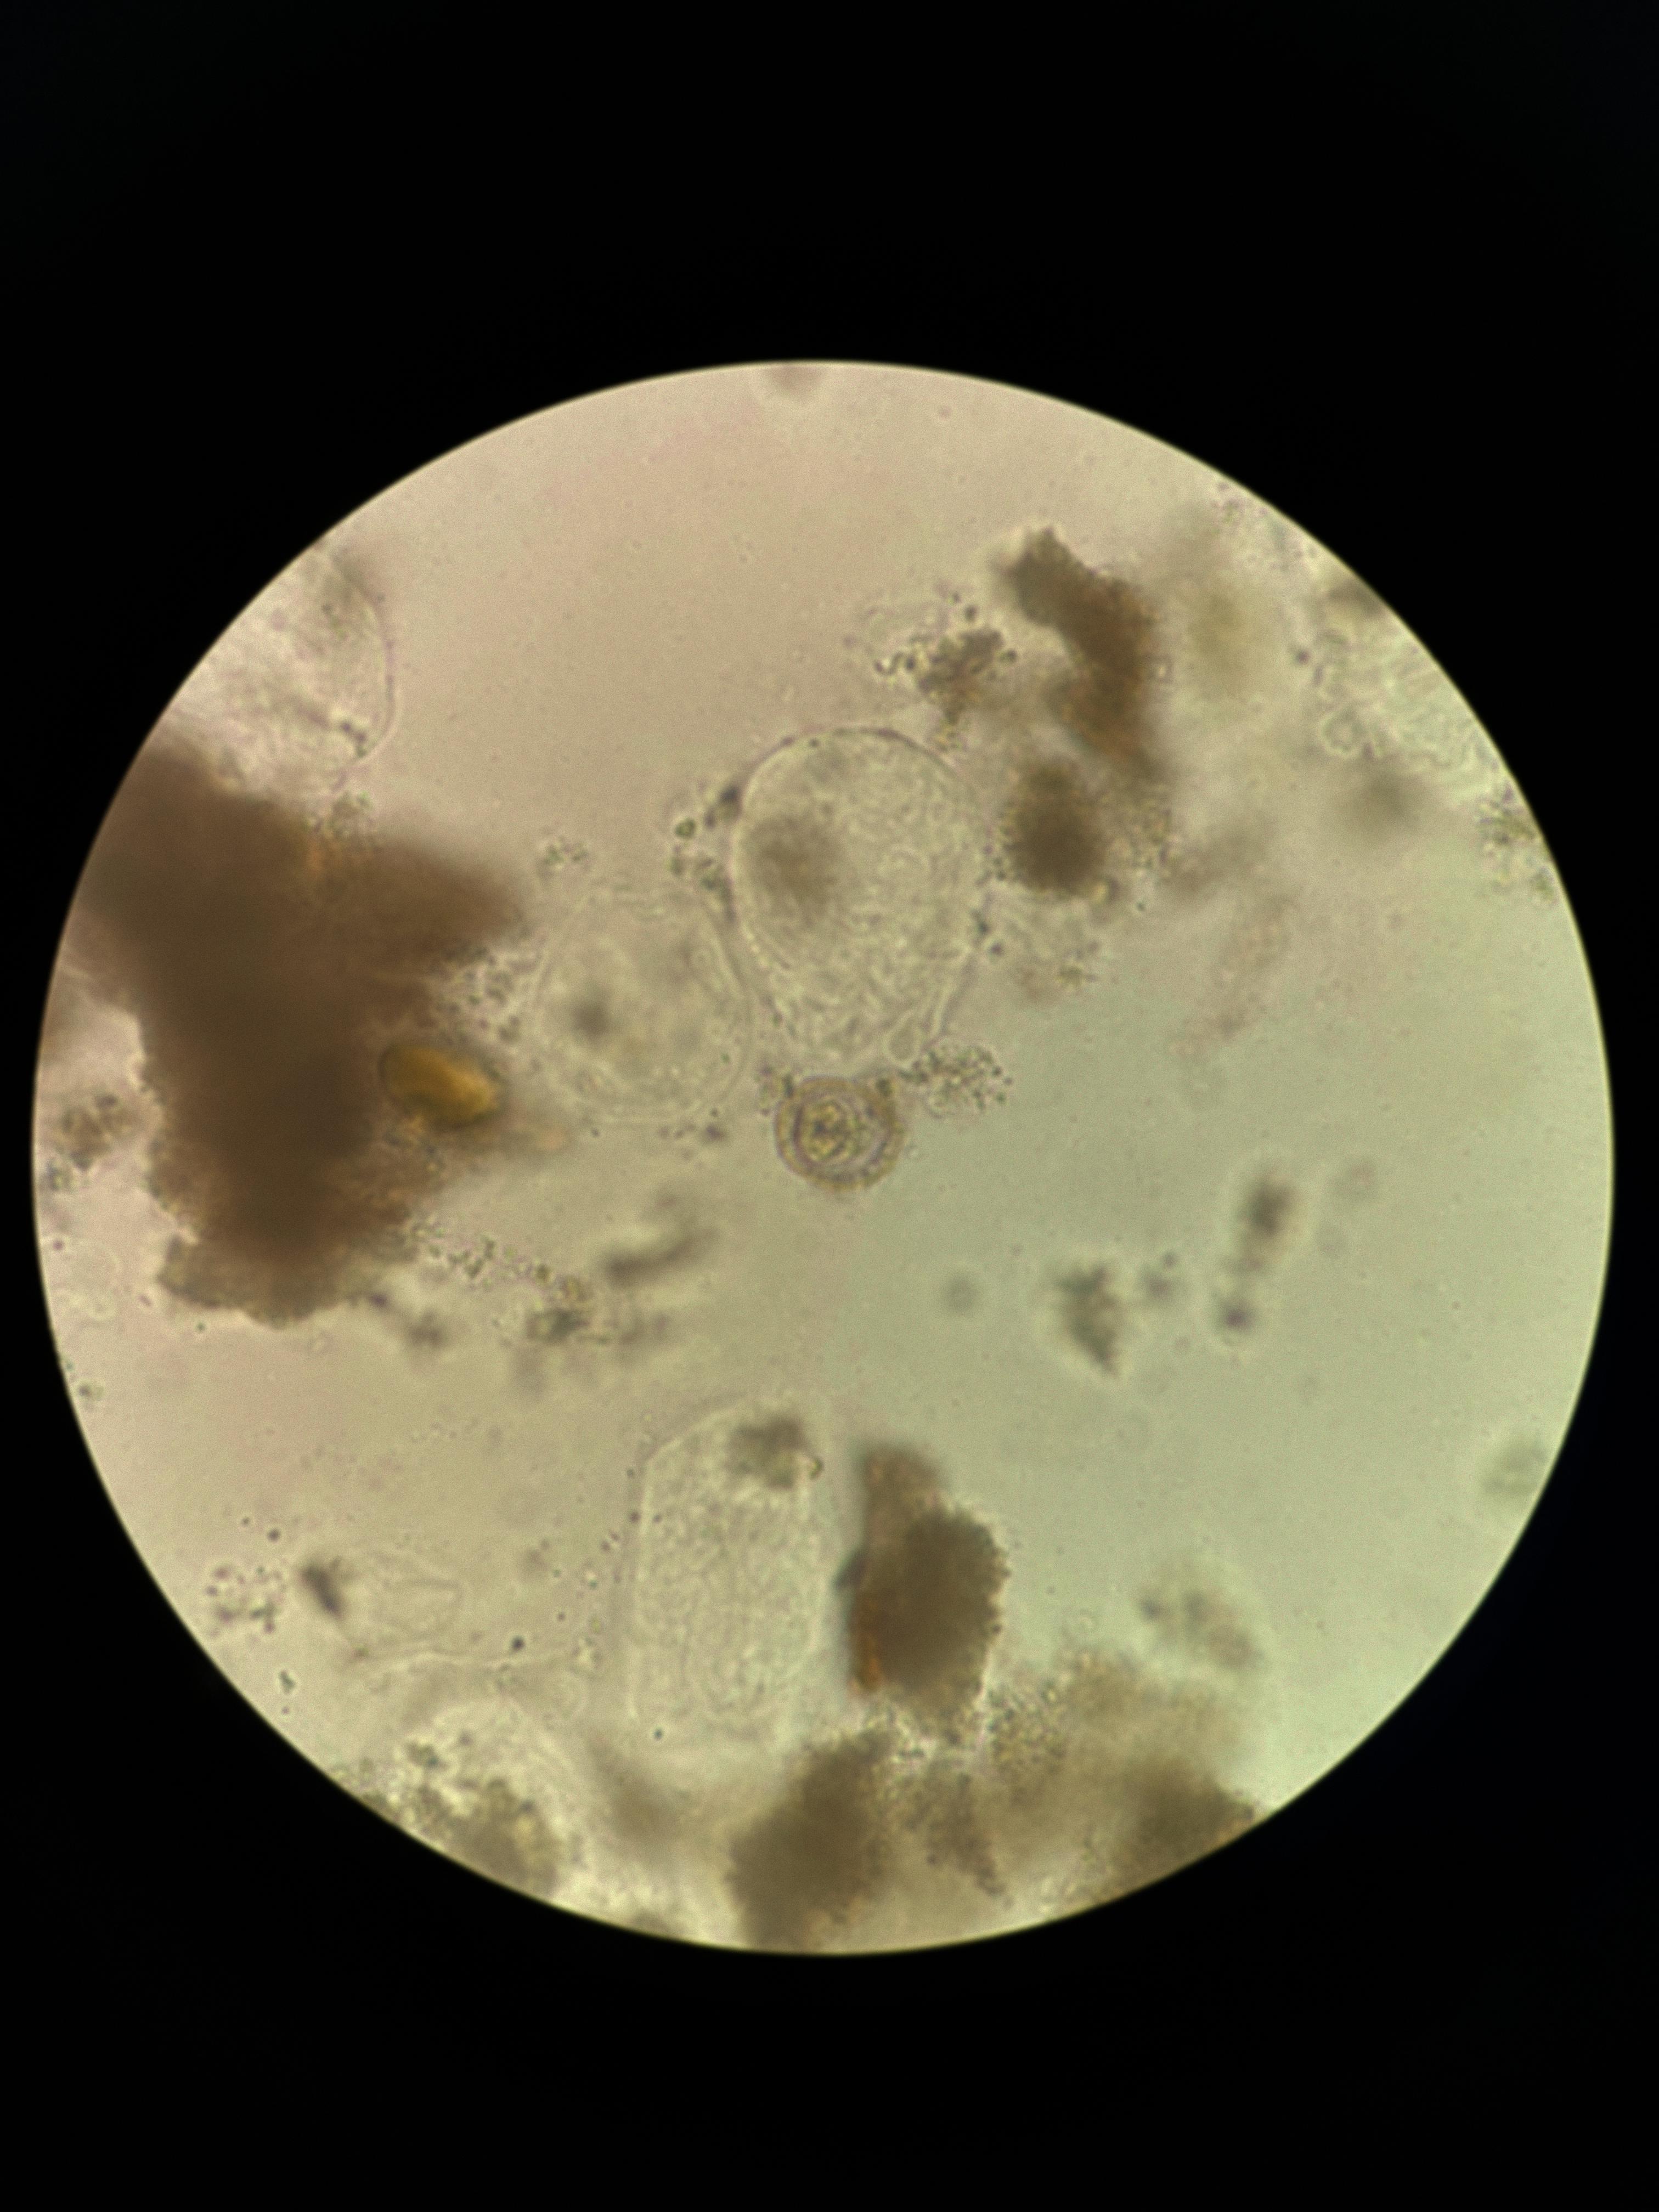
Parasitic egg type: Hymenolepis nana